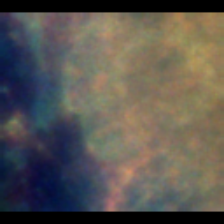
Taxon: Unknown_full_image
Group: Unknown